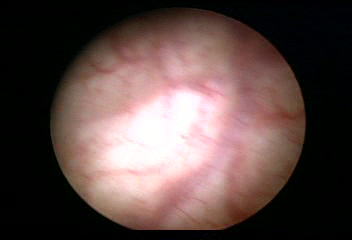
Modality: WLC
Class: Normal mucosa
Bladder cancer association: No